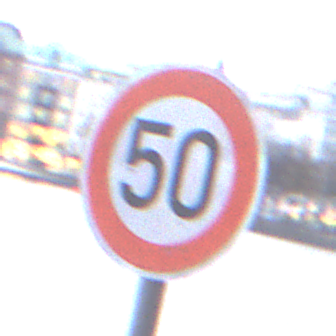
Verkehrszeichen: Geschwindigkeit50
Umgebung: Outdoor, Urban
Tageszeit: MorningAfternoon
Wetter: Overcast
Licht: Natural
Jahreszeit: NotSpecified
Kontrast: LowContrast